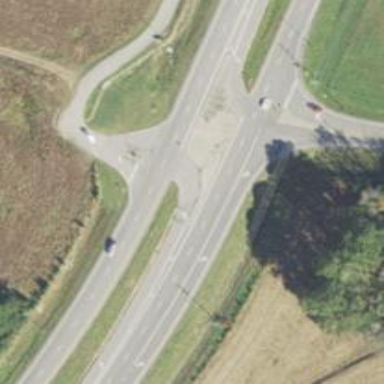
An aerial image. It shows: Asphalt trunk link road.